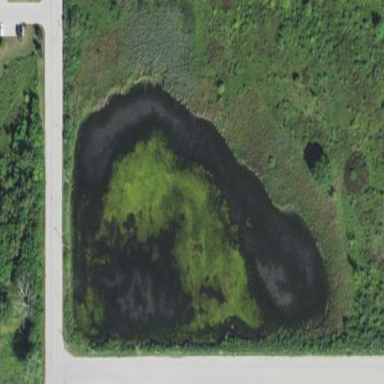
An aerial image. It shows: Marshy wetland area.